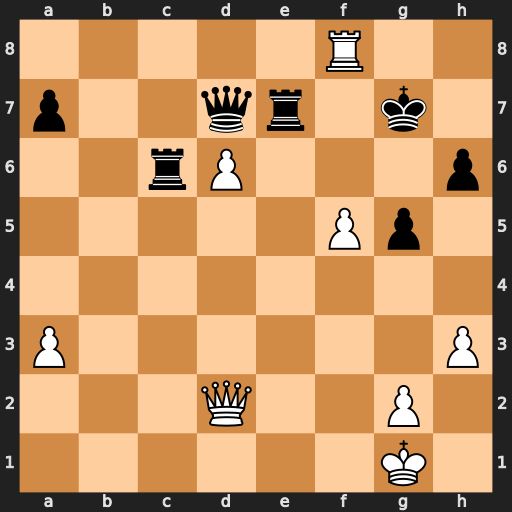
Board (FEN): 5R2/p2qr1k1/2rP3p/5Pp1/8/P6P/3Q2P1/6K1
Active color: w
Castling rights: -
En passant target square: -
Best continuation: f6+ Kxf8 dxe7+ Ke8 f7+